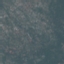
Land use / land cover class: HerbaceousVegetation